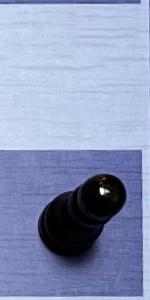
Label: Pawn_Black